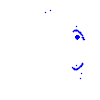
Particle: kaon